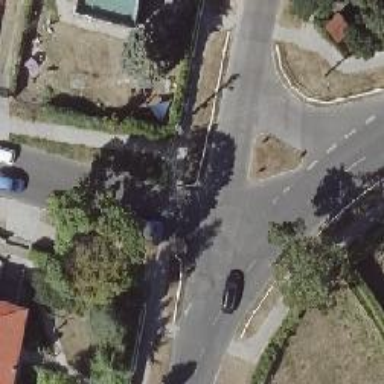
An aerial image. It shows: Residential road with asphalt surface and separate sidewalk.